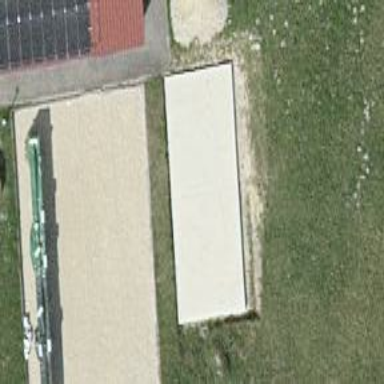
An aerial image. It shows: Gravel pitch for bowls leisure land sport.